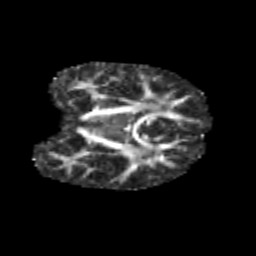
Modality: FA
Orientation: coronal
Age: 8
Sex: female
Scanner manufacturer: siemens
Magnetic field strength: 3 T
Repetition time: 3.8 s
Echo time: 0.07 s